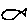
Label: fish